Question: Why am I getting the error?
I tried various methods, but I did not get the result and this error was not fixed
'''
function $sum(xor:string[]):string
function $sum(xor:number[]):number
{
let xor_;
if(xor instanceof String){
for(let i of xor){
xor_+=i;
}
}else{
for(let i of xor){
xor_+=i;
}
}
return xor_;
}
'''

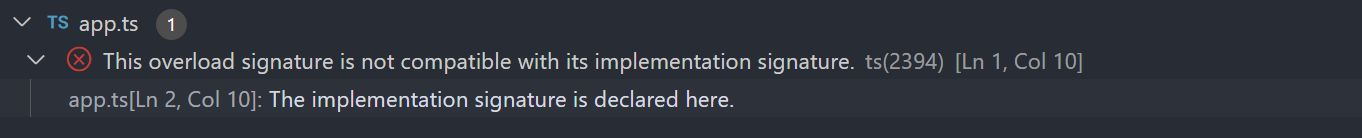
Answer: As the error mentions, you must provide a valid implementation signature:
Info from the <URL>
<URL>:
'''
function $sum(xor:string[]):string;
function $sum(xor:number[]):number;
function $sum(xor:Array<string | number>):number | string
{
/**
* as per your overloads the function must return
* - a string when the input is a string array
* - a number when the input is a number array
*
* To determine if the input is an array of string or an array of number
* you could check the type of the first array item
* i.e. typeof xor[0] === 'string'
*
* as T.J.Crowder pointed out in a comment,
* this is not possible when you get an empty array: so your
* function must not allow empty arrays: i.e. throw an error
*/
}
'''
the first 2 lines are the overloads, the 3rd is the implementation signature.